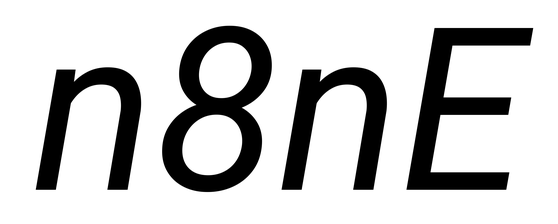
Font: Roboto-Italic_Italic